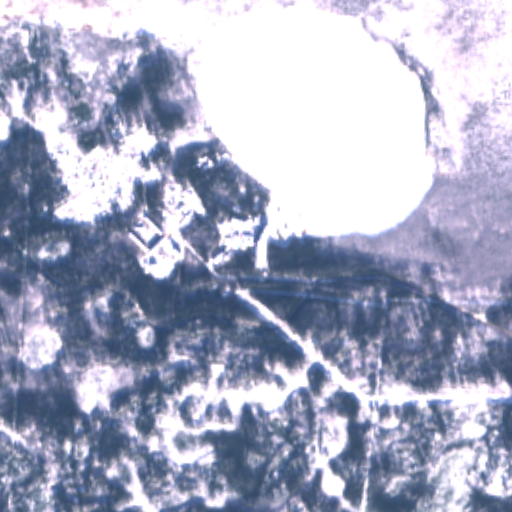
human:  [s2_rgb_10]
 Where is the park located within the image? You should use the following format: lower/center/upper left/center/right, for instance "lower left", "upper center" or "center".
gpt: The park is located in the center left of the image.
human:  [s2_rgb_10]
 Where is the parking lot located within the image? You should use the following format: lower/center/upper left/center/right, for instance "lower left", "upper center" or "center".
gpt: The parking lot is located in the center of the image.
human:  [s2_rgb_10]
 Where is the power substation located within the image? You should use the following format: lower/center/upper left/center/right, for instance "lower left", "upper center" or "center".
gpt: The power substation is located in the center of the image.
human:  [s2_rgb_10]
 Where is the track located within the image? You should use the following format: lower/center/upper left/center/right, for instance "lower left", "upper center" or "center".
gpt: The track is located in the center left of the image.
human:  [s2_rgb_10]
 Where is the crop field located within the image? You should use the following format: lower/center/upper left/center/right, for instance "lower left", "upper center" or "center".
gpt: There is no crop field in the image.